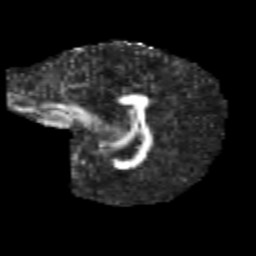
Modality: FA
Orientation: sagittal
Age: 10
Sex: male
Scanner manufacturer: siemens
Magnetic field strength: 3 T
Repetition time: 3.8 s
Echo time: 0.07 s